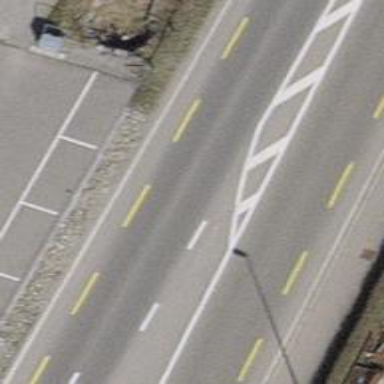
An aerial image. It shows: Primary road with asphalt surface.